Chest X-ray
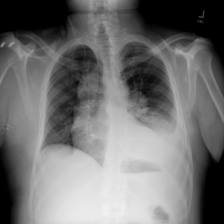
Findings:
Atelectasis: negative
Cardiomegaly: negative
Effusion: positive
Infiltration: negative
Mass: negative
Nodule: negative
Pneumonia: negative
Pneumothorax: negative
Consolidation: negative
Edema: negative
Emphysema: negative
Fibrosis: negative
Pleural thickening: negative
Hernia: negative